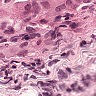
Metastatic tissue present: yes